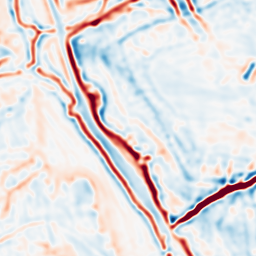
Category: multiscale
Decomposition family: log
Decomposition parameters: sigma: 3
Upsampling method: quadratic
Upsampling parameters: scale: 8
Upsampling scale: 8